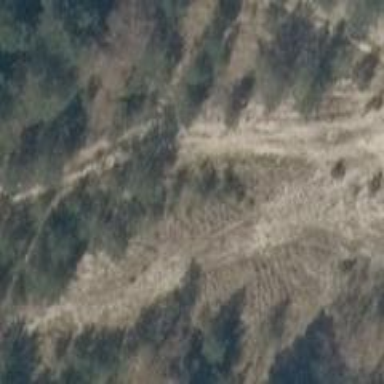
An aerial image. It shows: Sandy track.